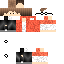
A male human skin with medium skin, wearing brown long hair dressed in a red hoodie and black pants, featuring a closed mouth.